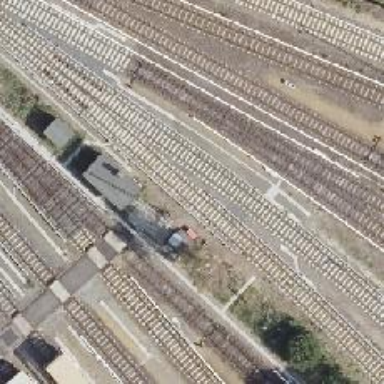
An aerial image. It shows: Yard used for service maintenance of electrified light rail railway.